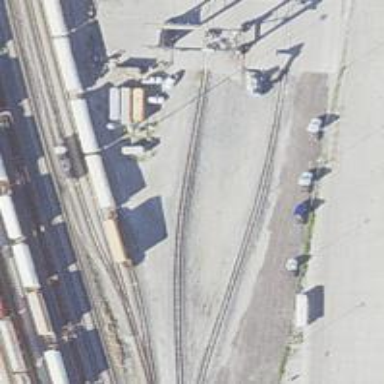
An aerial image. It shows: Railway yard in service.